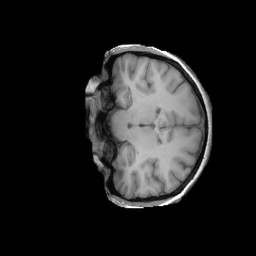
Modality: T1w
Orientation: coronal
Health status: ill
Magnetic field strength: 3 T